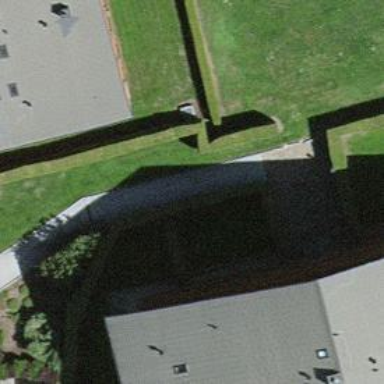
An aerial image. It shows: Hedge acting as barrier.